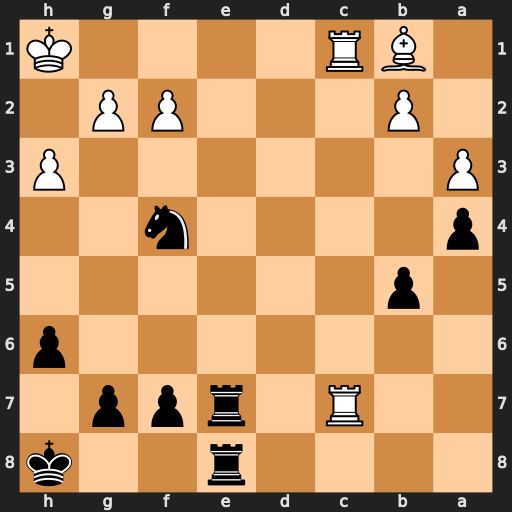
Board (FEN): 4r2k/2R1rpp1/7p/1p6/p4n2/P6P/1P3PP1/1BR4K
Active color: b
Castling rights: -
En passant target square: -
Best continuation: Rxc7 Rxc7 Re1+ Kh2 Rxb1